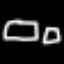
Label: square